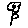
Label: flower